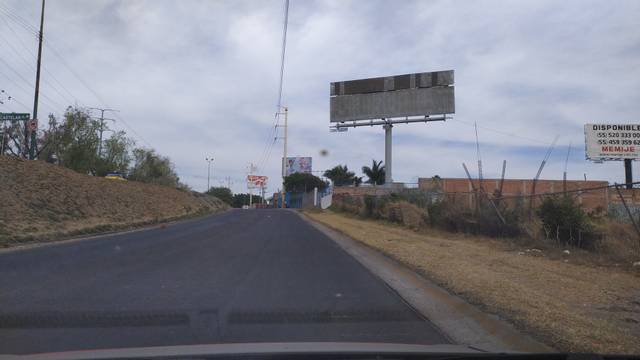
Region: Mexico
Coordinates: 20.623, -103.312